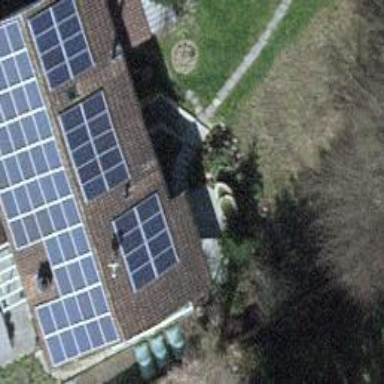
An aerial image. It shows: Solar power generator using photovoltaic method with solar photovoltaic panel types.